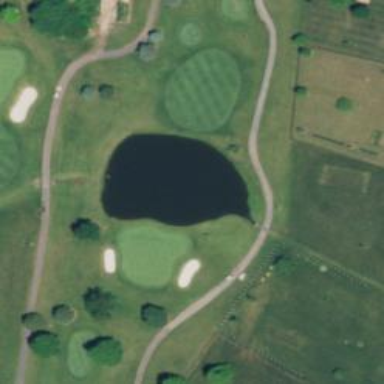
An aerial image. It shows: Golf hole.